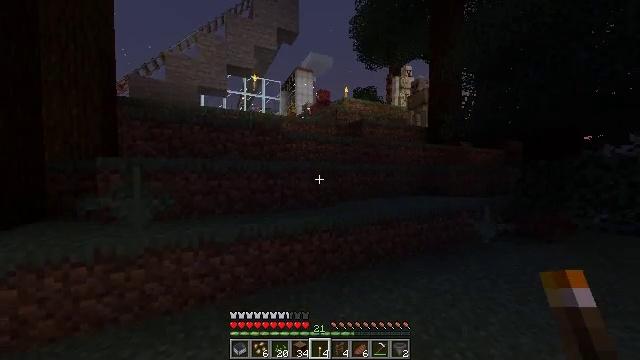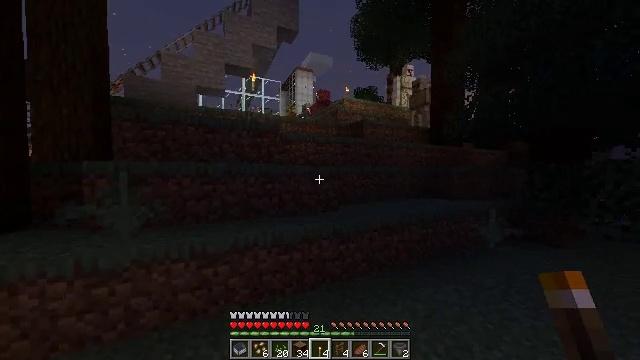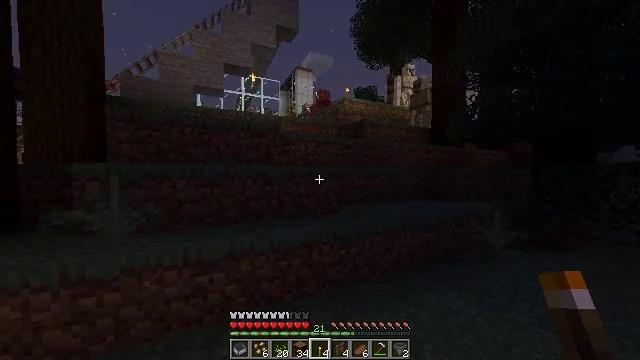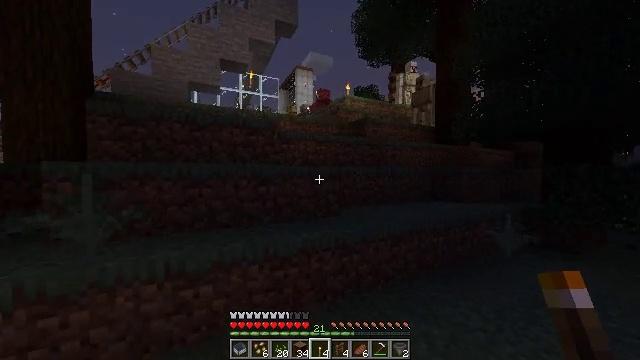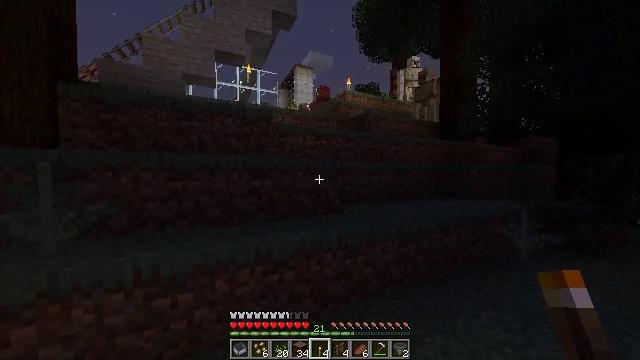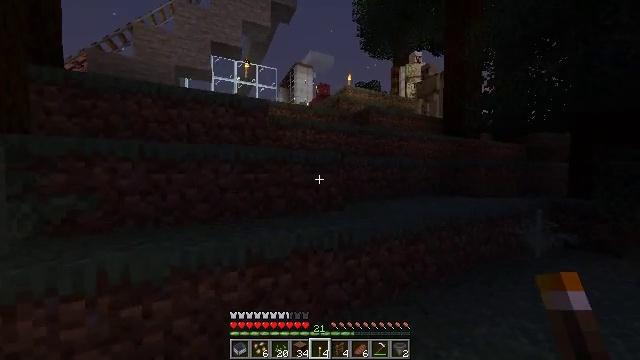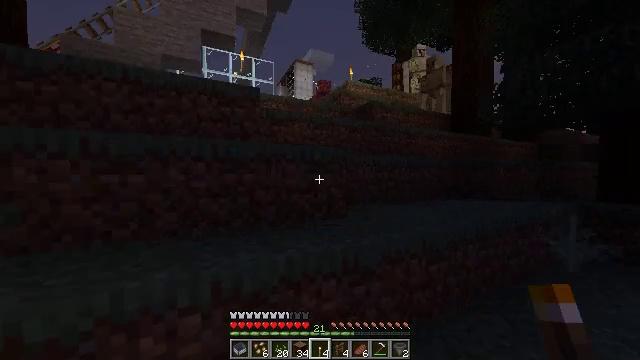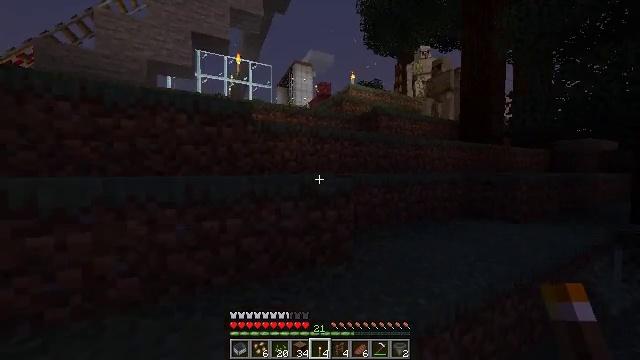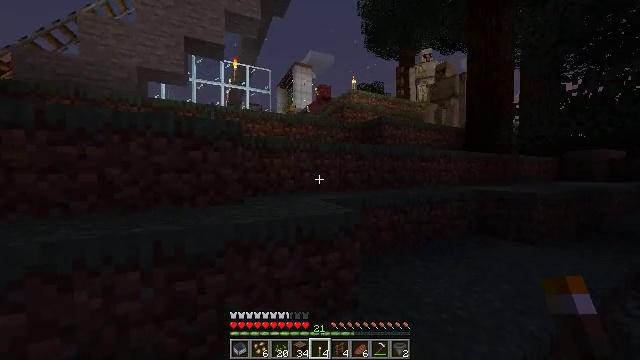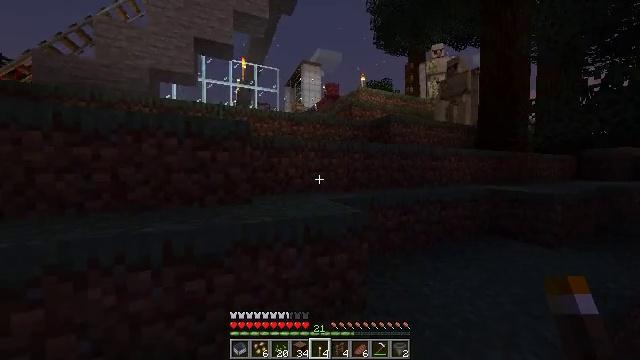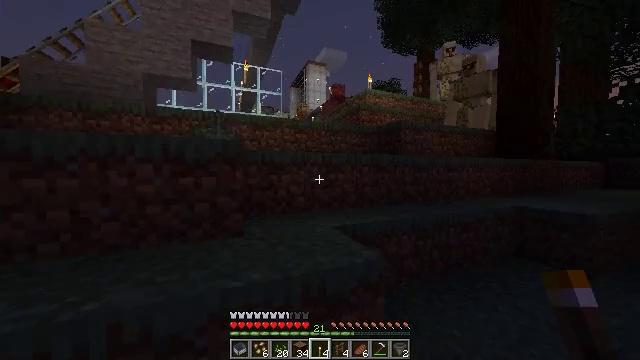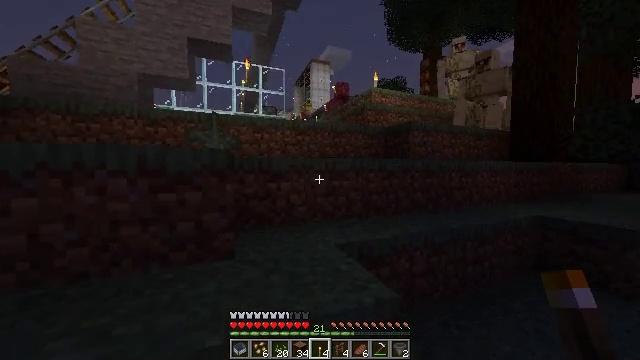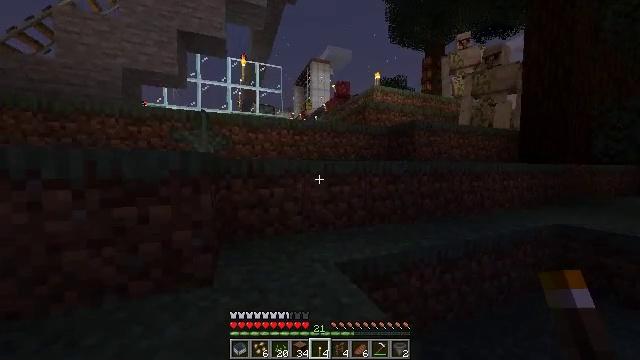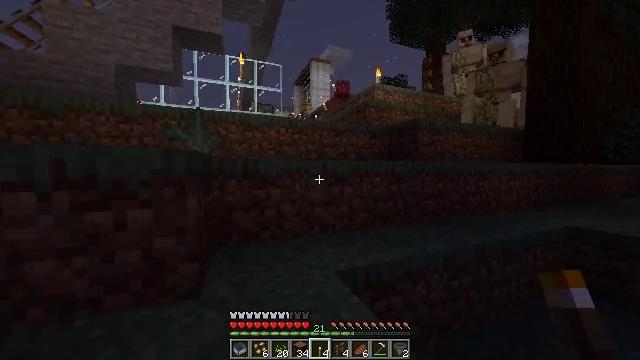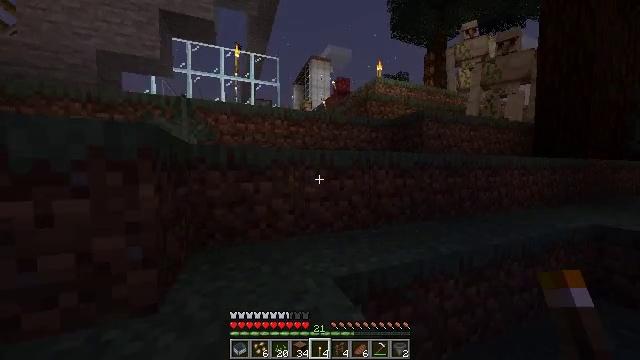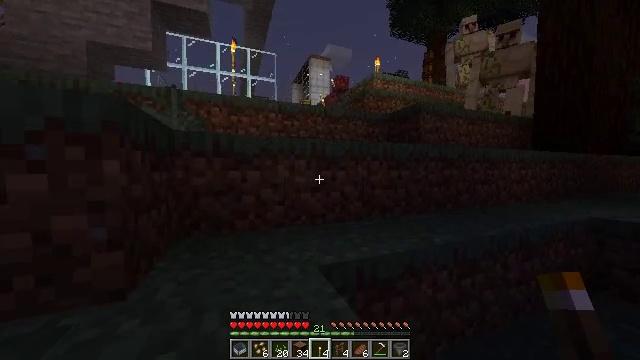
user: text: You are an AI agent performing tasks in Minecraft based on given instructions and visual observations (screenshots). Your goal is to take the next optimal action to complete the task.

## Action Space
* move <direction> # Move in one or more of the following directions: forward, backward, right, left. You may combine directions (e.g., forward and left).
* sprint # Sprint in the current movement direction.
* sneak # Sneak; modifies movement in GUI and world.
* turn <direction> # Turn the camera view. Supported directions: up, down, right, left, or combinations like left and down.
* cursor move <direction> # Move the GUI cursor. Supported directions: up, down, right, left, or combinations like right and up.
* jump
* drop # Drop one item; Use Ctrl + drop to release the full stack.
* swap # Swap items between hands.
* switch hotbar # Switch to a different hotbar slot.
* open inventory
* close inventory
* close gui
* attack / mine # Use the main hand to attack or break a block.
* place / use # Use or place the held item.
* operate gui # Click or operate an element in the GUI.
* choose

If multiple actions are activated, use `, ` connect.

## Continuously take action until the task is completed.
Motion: motion action
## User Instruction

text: Mine beetroots from the garden.
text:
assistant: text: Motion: move forward, jump
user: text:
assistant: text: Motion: move forward, jump
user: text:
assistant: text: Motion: move forward, jump
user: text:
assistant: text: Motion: move forward, jump
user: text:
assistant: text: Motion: move forward, jump
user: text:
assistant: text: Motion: move forward, sprint, jump
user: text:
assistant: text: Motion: move forward, sprint, jump
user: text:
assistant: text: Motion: move forward, sprint, jump
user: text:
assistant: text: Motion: move forward, sprint, turn left, jump
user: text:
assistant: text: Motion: move forward, sprint, turn left, jump
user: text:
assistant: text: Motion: move forward, sprint, turn left, jump
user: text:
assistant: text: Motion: move forward, jump
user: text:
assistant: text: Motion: move forward, jump
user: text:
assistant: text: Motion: move forward, jump
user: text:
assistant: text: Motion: move forward, jump
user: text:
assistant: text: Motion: move forward, sprint, jump
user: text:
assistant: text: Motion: move forward, sprint, turn left, jump
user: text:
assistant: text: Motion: move forward, sprint, turn left, jump
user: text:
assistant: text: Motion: move forward, sprint, turn left, jump
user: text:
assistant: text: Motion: move forward, sprint, turn left, jump
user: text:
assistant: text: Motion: move forward, turn left, jump
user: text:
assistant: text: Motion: move forward, turn left, jump
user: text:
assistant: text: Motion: move forward, turn left, jump
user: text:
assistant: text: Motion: move forward, turn left, jump
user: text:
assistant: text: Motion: move forward, jump
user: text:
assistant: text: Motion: move forward, sprint, jump
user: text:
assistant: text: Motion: move forward, sprint, jump
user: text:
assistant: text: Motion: move forward, sprint, jump
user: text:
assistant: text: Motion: move forward, sprint, jump
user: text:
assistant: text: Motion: move forward, sprint, jump